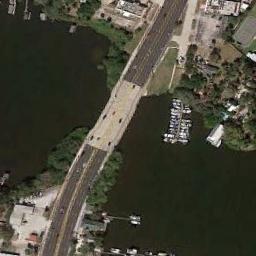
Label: bridge